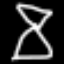
Label: hourglass